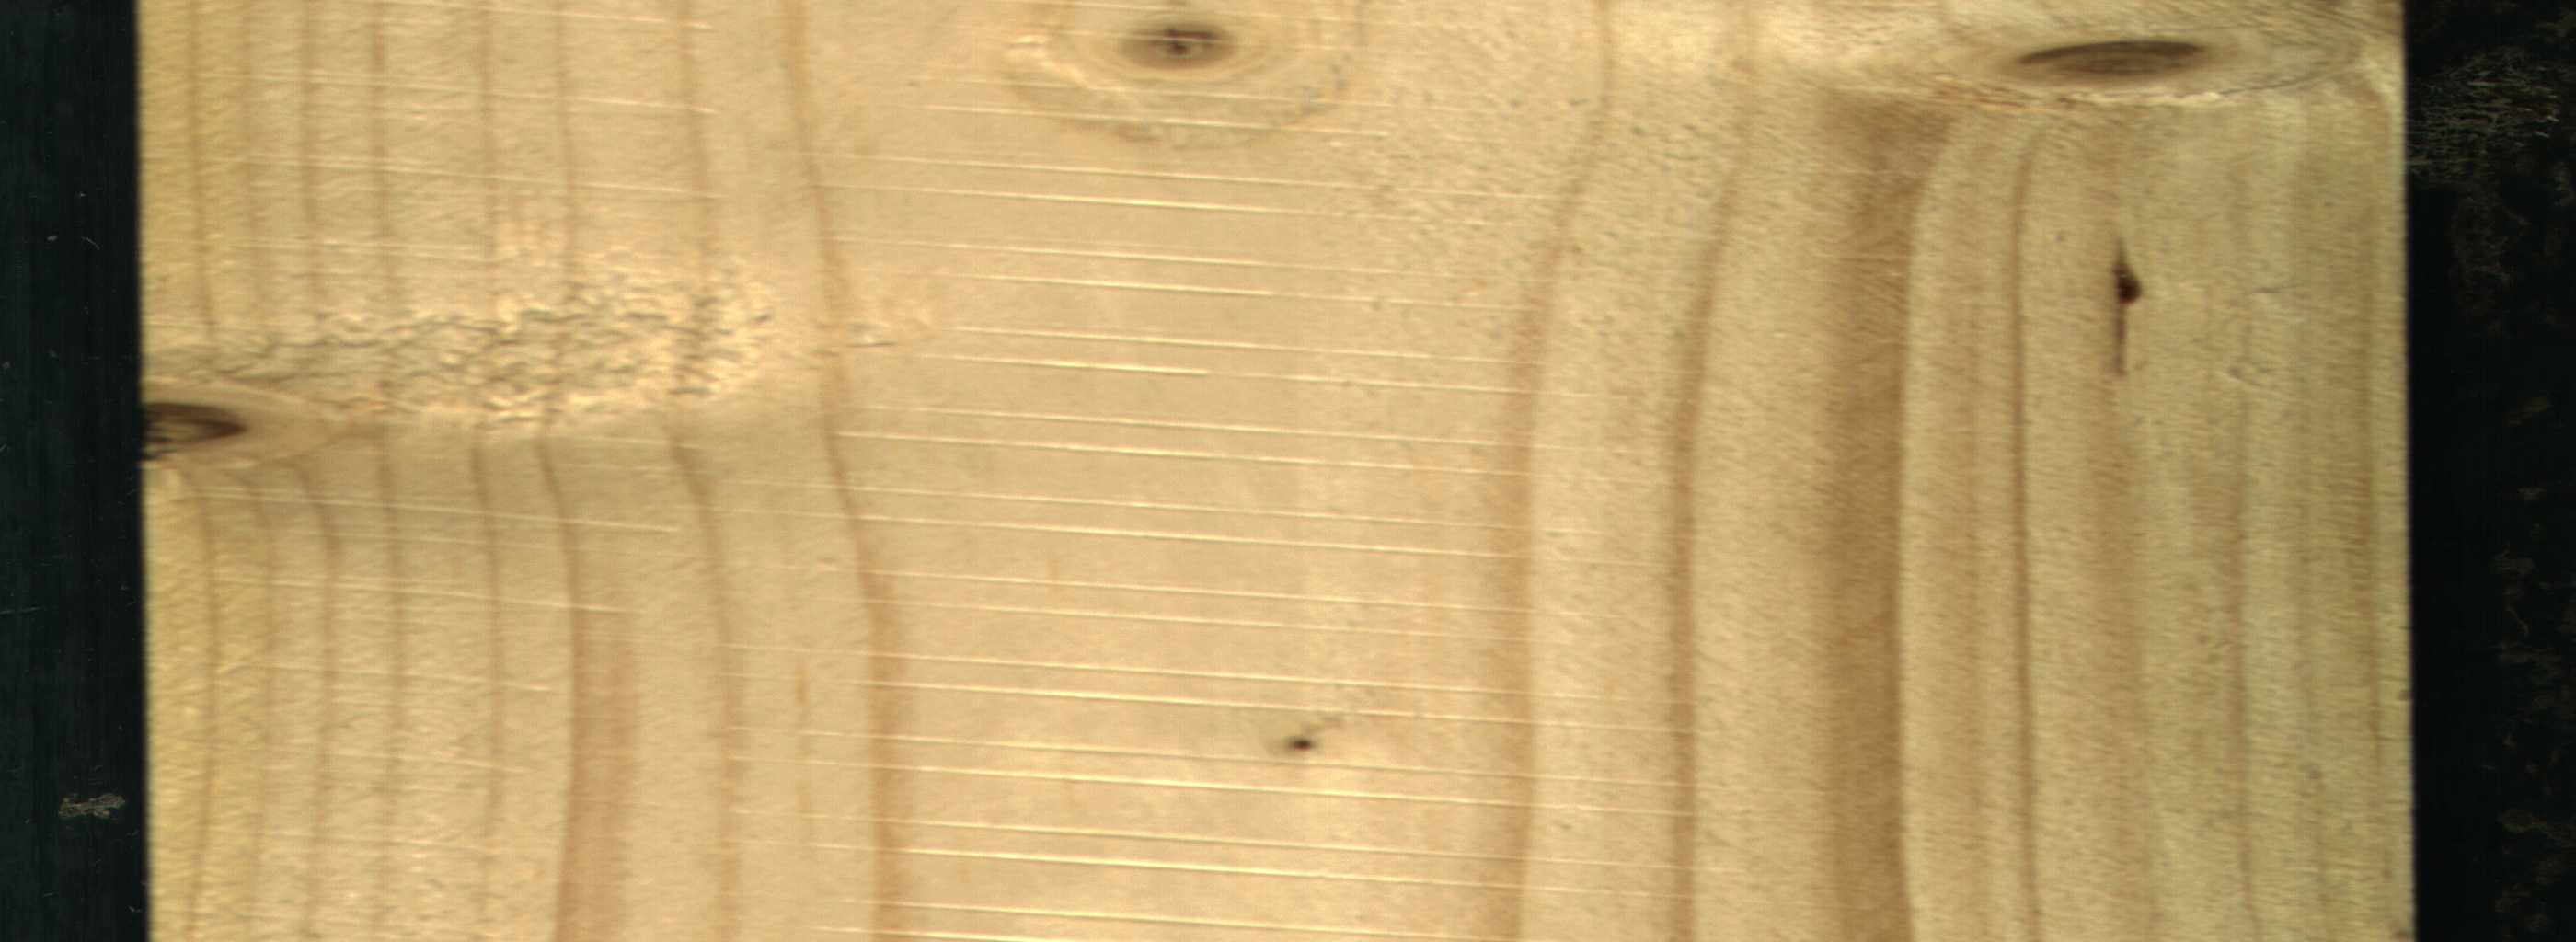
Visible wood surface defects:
resin
Live_Knot
Live_Knot
Live_Knot
Live_Knot